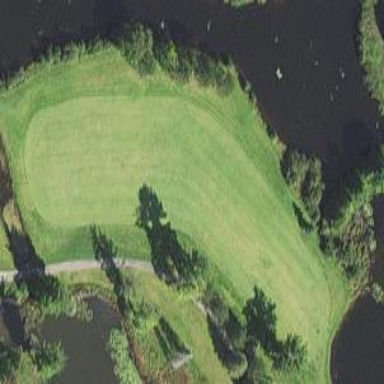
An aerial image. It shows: Scenic golf fairway.